Question: why cant we have two varargs as parameters in method declaration. why its required to varags as last parameter only.

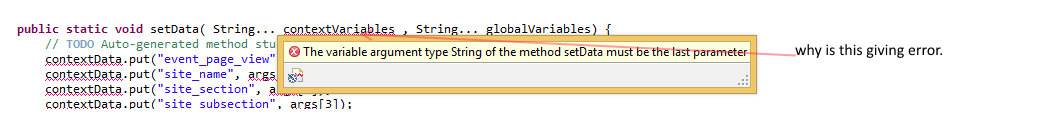
Answer: You cannot have two varargs as parameters. If you could, how Java would know what 'String' that you are passing corresponds to what parameter?
For example:
'''
setData("s1", "s2", "s3");
'''
Which 'String's would be assigned to which parameter?